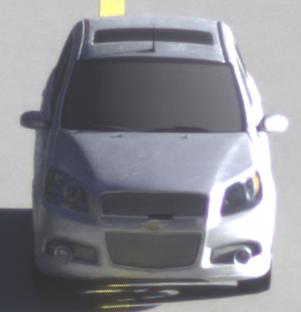
Make: Chevrolet
Model: Aveo 1.2
Detailed model: Aveo
Model produced from: 2008/06
Model produced until: 2011/01
Doors: 3
Color: white
Road condition: dry road
Daytime: sunrise or sunset
Contrast: medium contrast